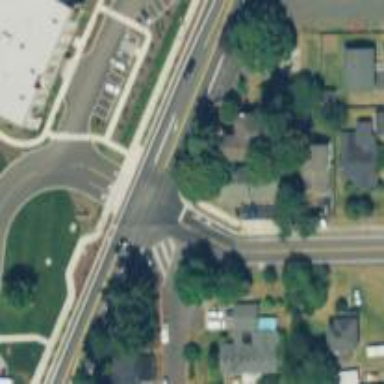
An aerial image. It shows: Secondary road with sidewalk on the left.